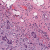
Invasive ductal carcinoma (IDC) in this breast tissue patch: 1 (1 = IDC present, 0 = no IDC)